Field crop: maize
Growth stage: 2
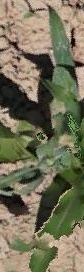
Species: maize